Question: everyone , I'm try to embed youtube movie in app
I find it need to use HTML link ,I search some reference
<URL>
<URL>
But I don't about HTML , I have no idea about HTML
I follow the instruction write these code
'''
NSString *video_ID = @"http://www.youtube.com/v/ng7fl_fKCRQ";
NSString *htmlStr = [NSString stringWithFormat:@"<iframe class="youtube-player" type="text/html" width="320" height="480" src="http://www.youtube.com/embed/%@" frameborder="0"></iframe>",video_ID];
[webView loadHTMLString:htmlStr baseURL:nil];
'''
Is that right ???
Or I need to add , ... or something in my htmlStr ???
//
After fix the video id , It can run on the simulator , Why my webview size is the same as UIView but still has a blank edge ???
It looks like this pic

Thanks for any reply or answer
Best regards :)
Webber
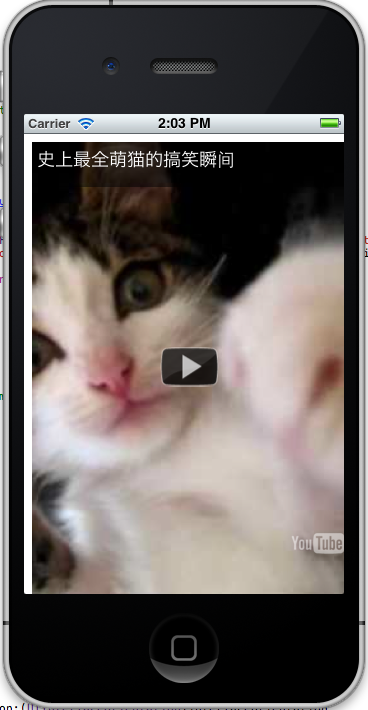
Answer: You just need to add some finish touches remove everything from video_ID variable except the actual video ID, so video_ID will contain @"ng7fl_fKCRQ" - it should load nicely.